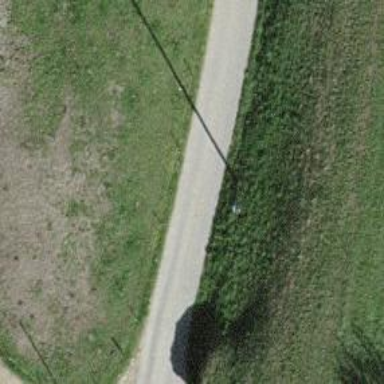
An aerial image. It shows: Unclassified road with asphalt surface.